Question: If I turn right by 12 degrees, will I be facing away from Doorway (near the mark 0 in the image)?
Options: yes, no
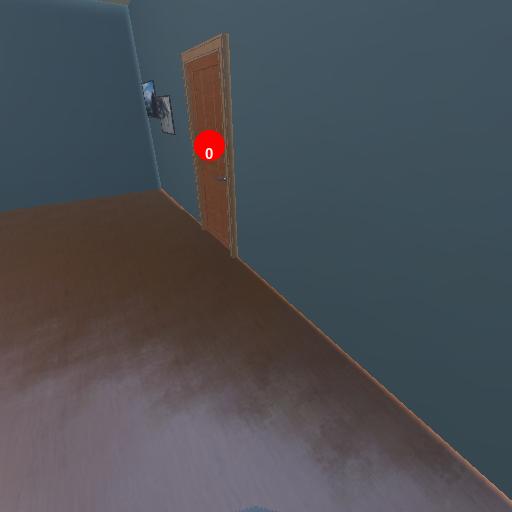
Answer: yes